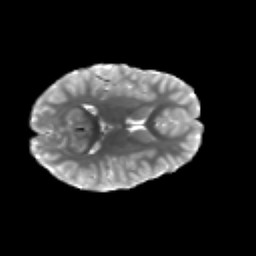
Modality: T2w
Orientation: axial
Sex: female
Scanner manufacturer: siemens
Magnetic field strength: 3 T
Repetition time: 5 s
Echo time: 0.071 s